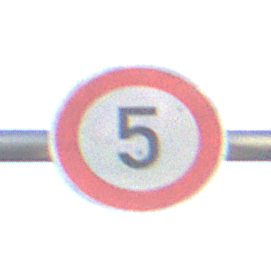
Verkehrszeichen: Geschwindigkeit5
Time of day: SunriseSunset
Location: Outdoor (RoadRail)
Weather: Clear
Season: NotSpecified
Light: Natural